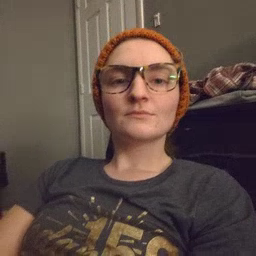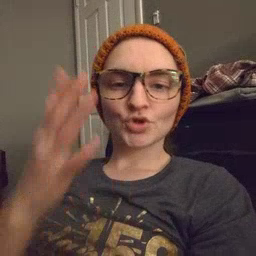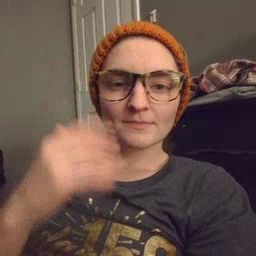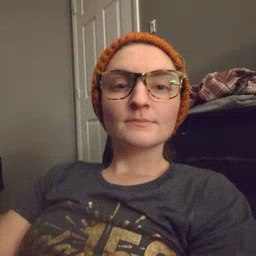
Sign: tree